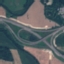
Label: Highway